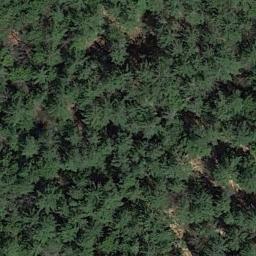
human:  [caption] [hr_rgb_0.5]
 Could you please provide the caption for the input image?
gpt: This is a dense forest .

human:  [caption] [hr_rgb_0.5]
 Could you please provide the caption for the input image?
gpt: The forest has a lot of randomly arranged green trees .

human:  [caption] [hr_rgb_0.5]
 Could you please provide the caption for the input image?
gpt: Many green trees are in a forest .

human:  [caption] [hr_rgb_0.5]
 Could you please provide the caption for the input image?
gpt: The forest is on the bare land .

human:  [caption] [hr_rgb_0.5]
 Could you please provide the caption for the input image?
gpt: A green forest with some brown bare land .